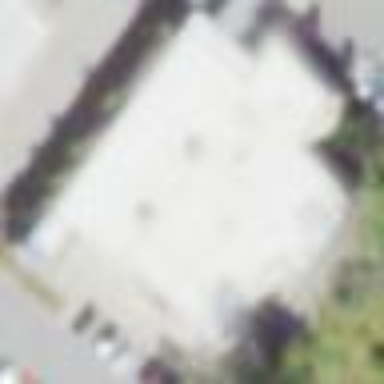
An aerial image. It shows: Building.